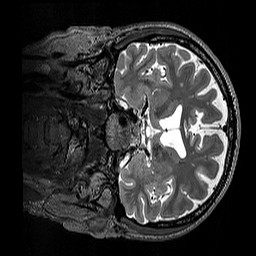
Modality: T2w
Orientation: coronal
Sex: male
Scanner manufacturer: siemens
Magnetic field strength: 3 T
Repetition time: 3.2 s
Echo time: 0.409 s